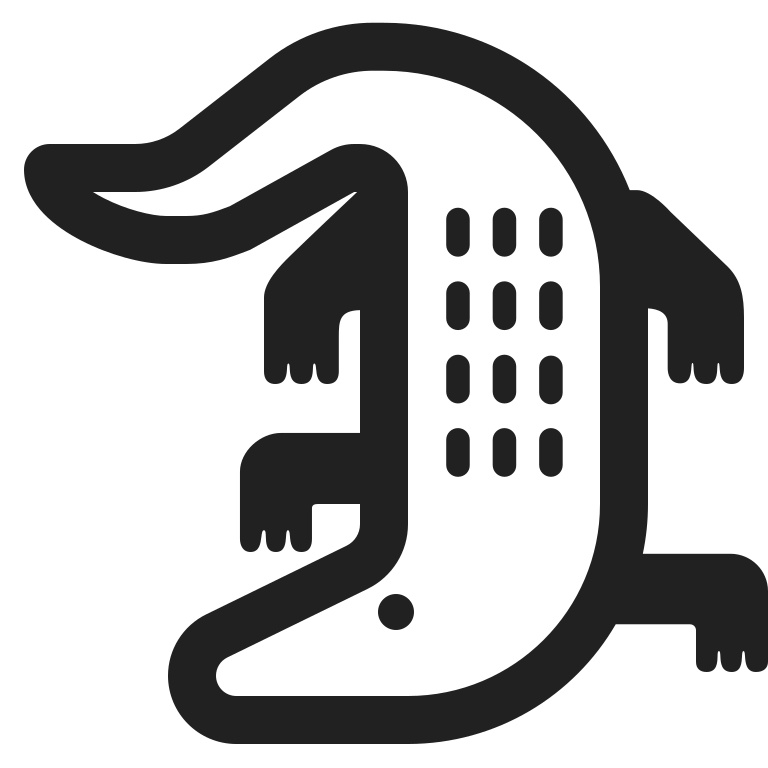
crocodile high contrast